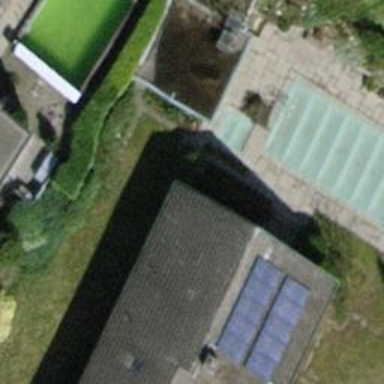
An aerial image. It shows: Swimming pool located in leisure land.